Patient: sex F, age 65
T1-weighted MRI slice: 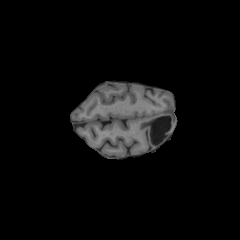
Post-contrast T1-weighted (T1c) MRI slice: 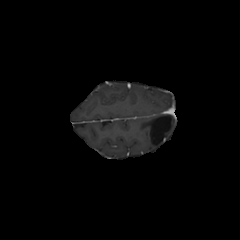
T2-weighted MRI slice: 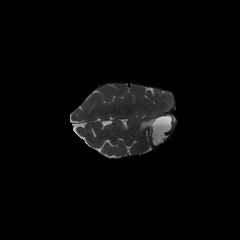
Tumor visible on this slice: no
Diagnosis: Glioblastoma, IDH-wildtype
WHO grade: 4